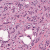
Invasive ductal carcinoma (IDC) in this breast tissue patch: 1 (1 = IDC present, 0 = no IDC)